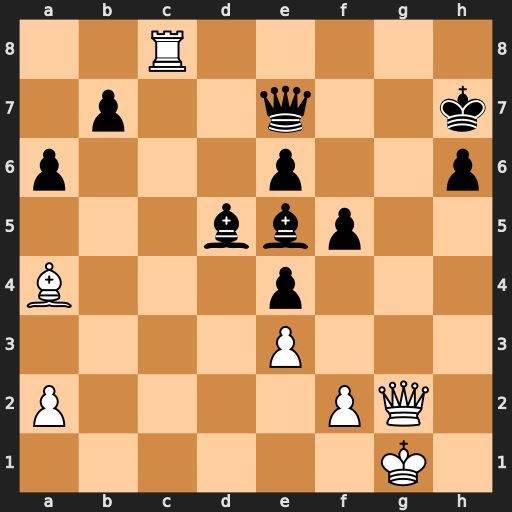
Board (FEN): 2R5/1p2q2k/p3p2p/3bbp2/B3p3/4P3/P4PQ1/6K1
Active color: w
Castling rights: -
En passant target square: -
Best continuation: Qg8#